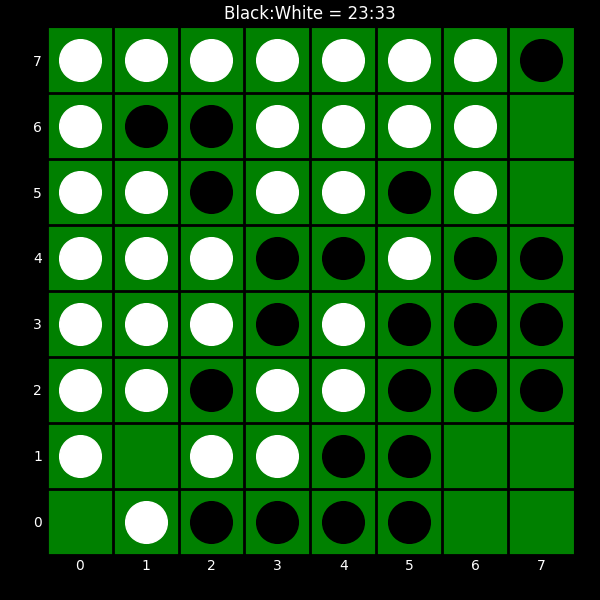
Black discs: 23
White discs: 33